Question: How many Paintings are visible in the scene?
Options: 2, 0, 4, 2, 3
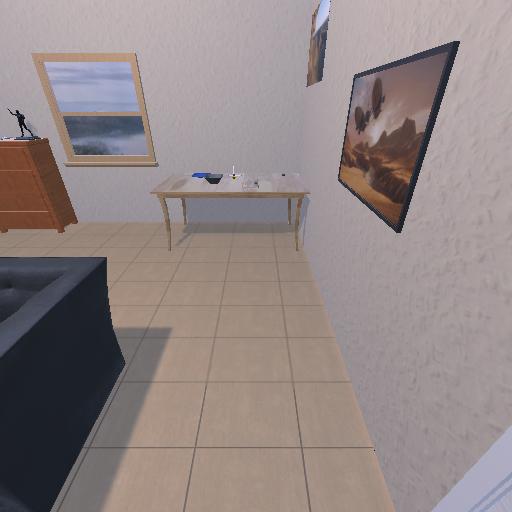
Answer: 2